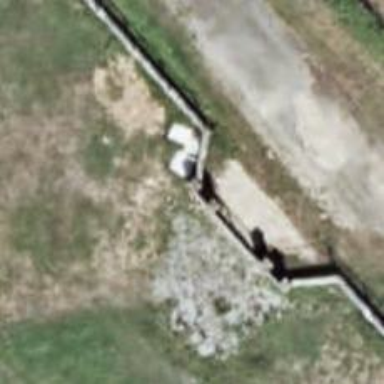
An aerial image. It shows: Metal fence.